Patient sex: M
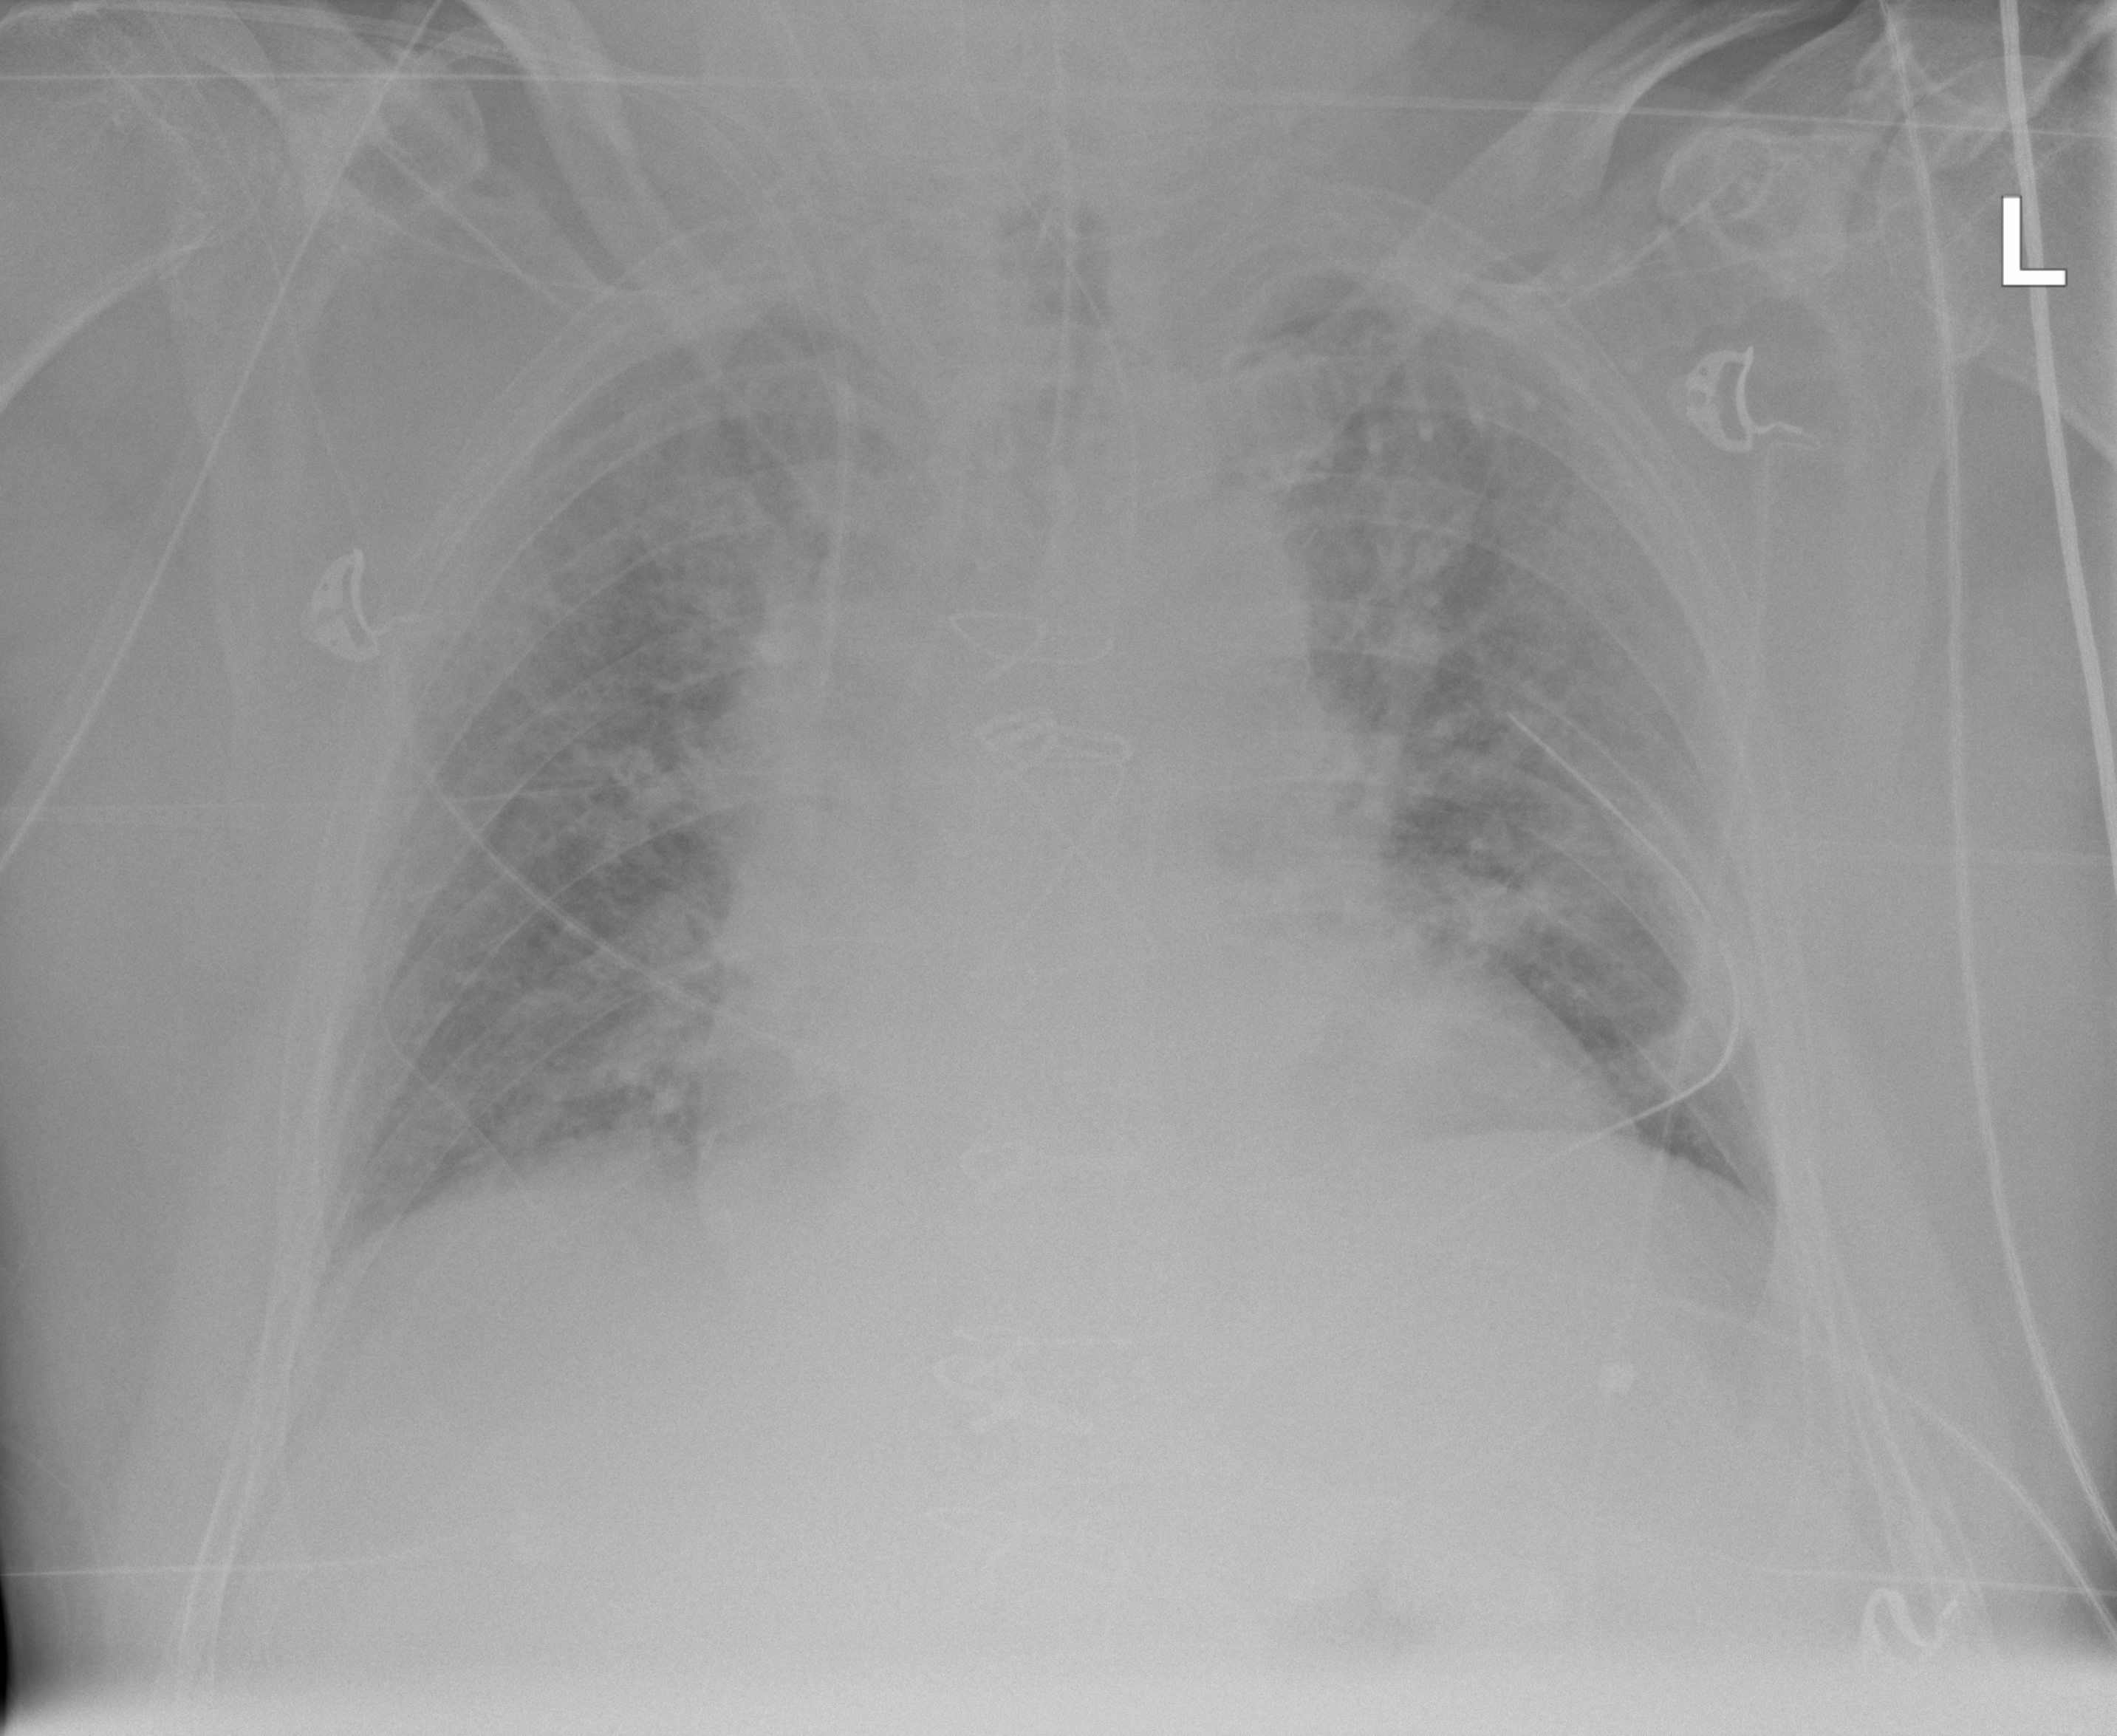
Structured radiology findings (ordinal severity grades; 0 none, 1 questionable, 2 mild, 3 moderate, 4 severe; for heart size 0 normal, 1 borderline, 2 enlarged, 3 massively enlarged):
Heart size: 1
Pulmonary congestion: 2
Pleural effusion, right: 0
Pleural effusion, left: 0
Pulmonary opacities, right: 2
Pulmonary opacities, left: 2
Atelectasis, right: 0
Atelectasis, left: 0